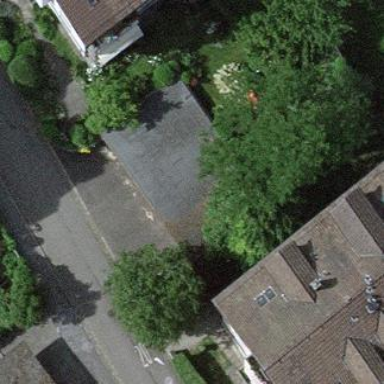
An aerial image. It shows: Group of garages.